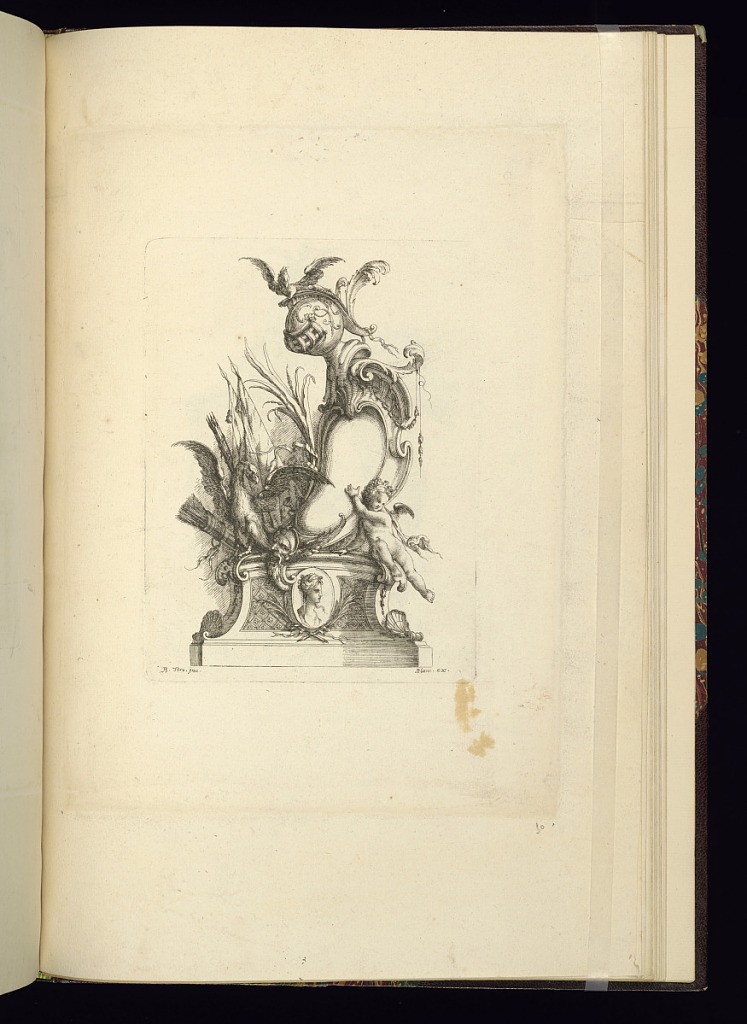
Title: Cartouche Design
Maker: Jean-Bernard Turreau, French, 1672 - 1731
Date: early 18th century
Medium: Etching on laid paper
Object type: Print
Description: Design for an asymmetrical cartouche framed by military motifs, including a helmet, birds, mascaron (mask), putto, spears with banners, quiver of arrows, festoons of leaves, shells, scrolling leaves (rinceaux) and palm leaves. The cartouche sits on a base decorated with an oval profile of a woman framed by a diaper and rosette patter. The plate is signed.